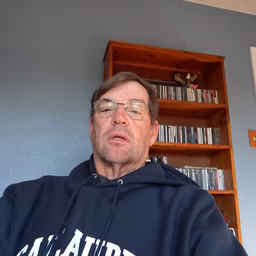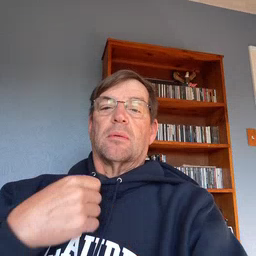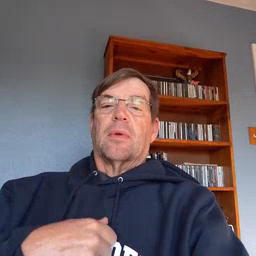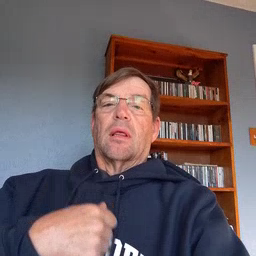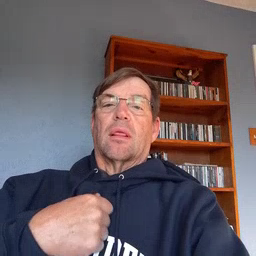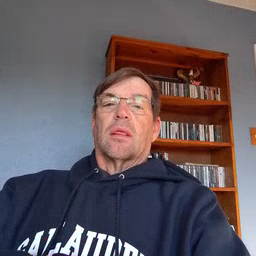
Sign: bath